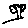
Label: tree